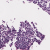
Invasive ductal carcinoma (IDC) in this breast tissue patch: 0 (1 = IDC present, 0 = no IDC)